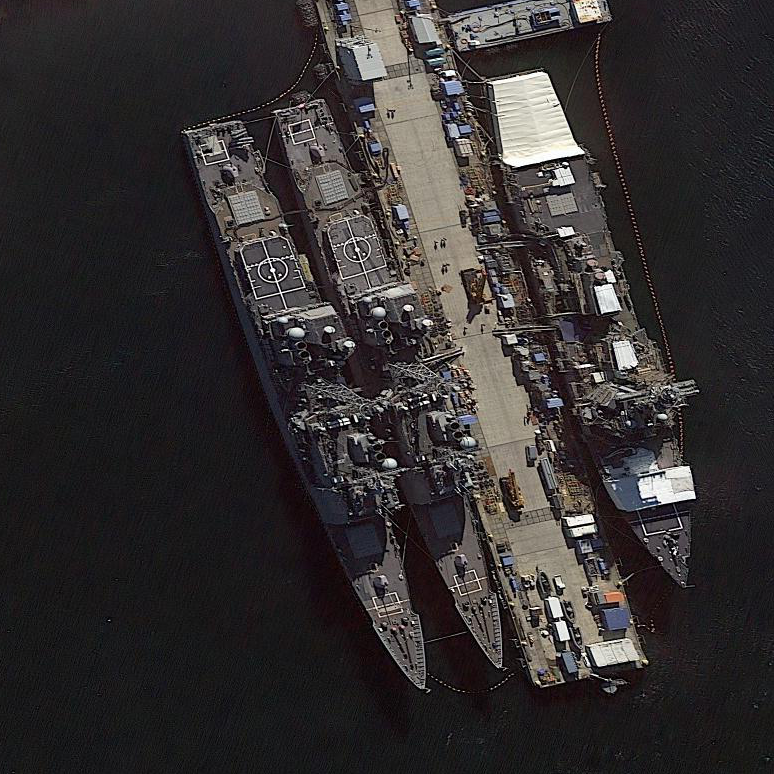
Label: cruiser